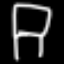
Label: chair